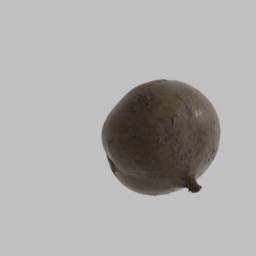
Label: nature